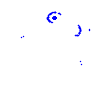
Particle: pion